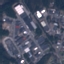
Land use / land cover: Industrial